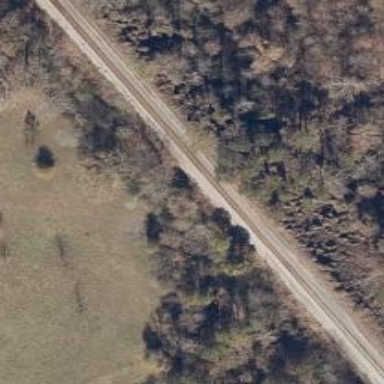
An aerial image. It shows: Railway track.